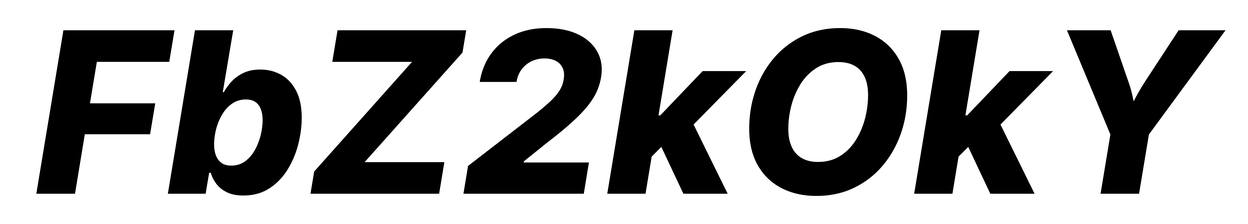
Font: Inter-Italic_ExtraBold_Italic